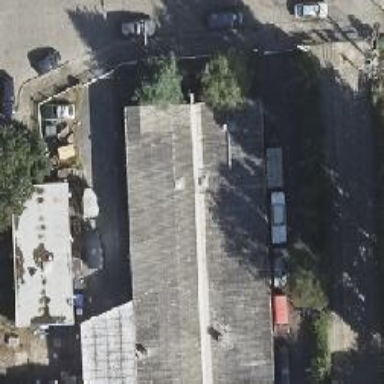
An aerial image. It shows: Car repair shop.